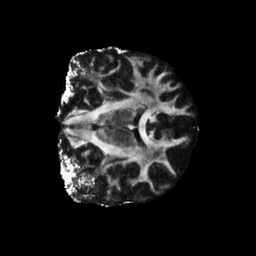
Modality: FA
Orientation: coronal
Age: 27
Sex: male
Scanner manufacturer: siemens
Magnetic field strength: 6.98 T
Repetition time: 7.08 s
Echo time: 0.0756 s